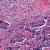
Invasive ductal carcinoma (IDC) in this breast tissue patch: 0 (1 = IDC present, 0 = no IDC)